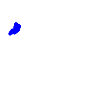
Particle: electron